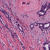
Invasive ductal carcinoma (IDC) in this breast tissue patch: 1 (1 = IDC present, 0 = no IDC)